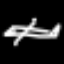
Label: airplane